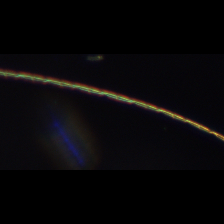
Taxon: Psuedo-nitzschia
Group: Diatoms